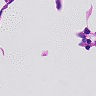
Metastatic tissue present: no